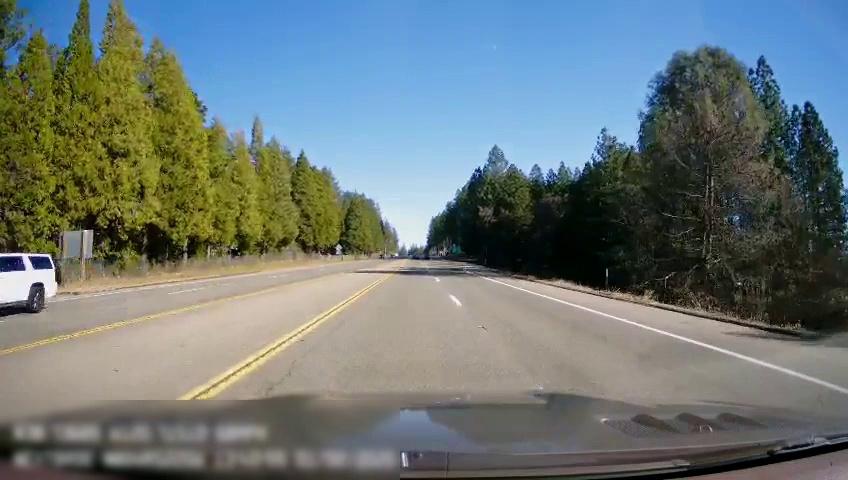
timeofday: Day
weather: Sunny
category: Drivable Space
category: Vehicles | SUV
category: Lanes | Opposite Lane
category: Lanes | Opposite Lane
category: Lanes | Current Lane
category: Lanes | Alternate Lane
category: Lanes | Current Lane
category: Lanes | Alternate Lane
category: Lanes | Opposite Lane
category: Lanes | Opposite Lane
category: Traffic | Signs